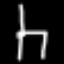
Label: chair